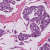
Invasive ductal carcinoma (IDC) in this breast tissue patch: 1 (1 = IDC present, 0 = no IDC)